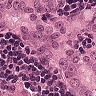
Metastatic tissue present: yes